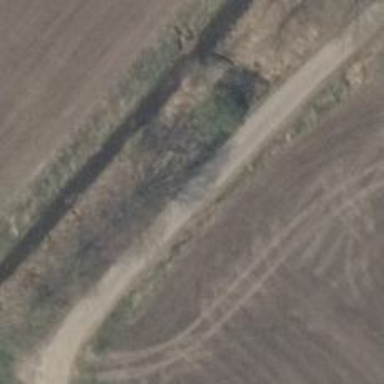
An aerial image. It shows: Asphalt cycleway through agricultural land.